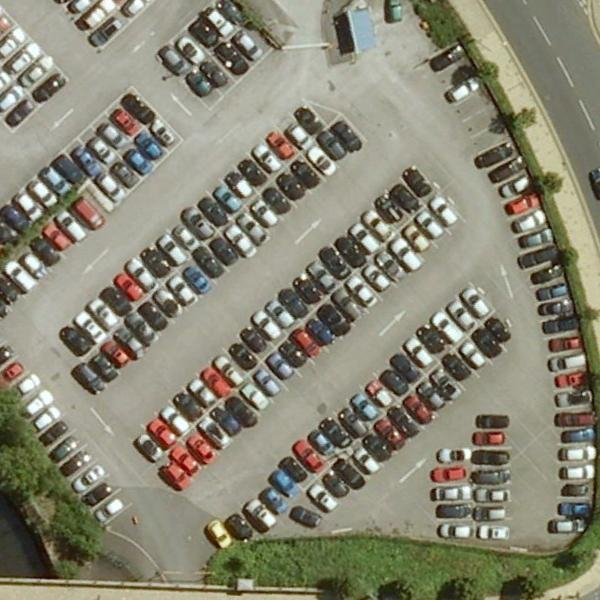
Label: Parking